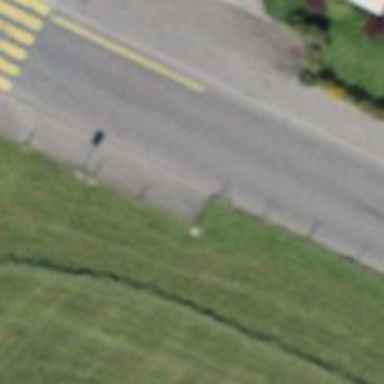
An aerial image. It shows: Bus stop with platform for public transport.